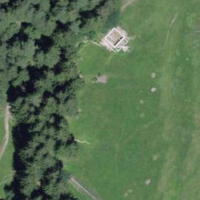
EUNIS habitat code: 23
Species observed at this site:
Neotinea ustulata